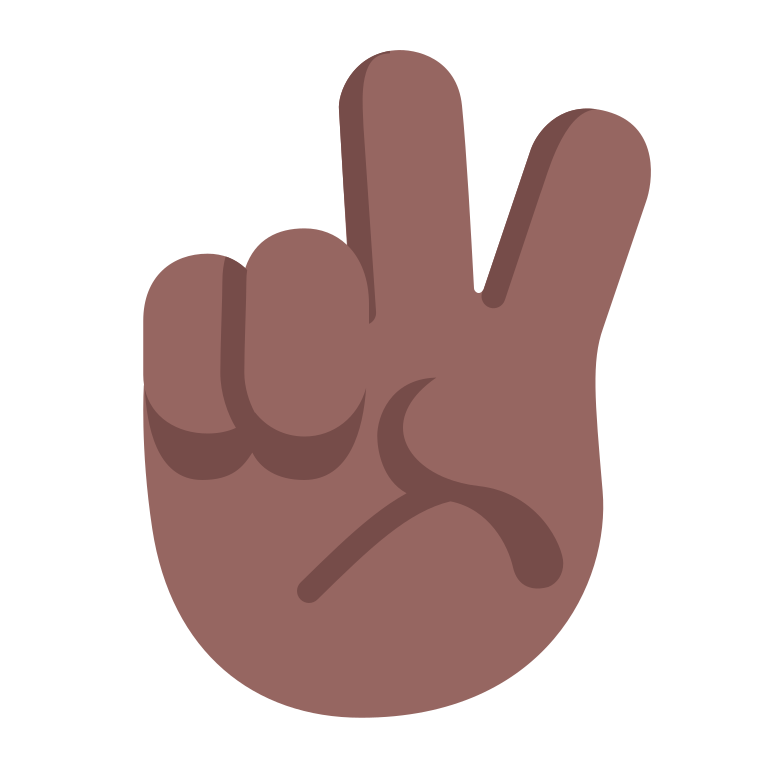
victory hand flat  dark